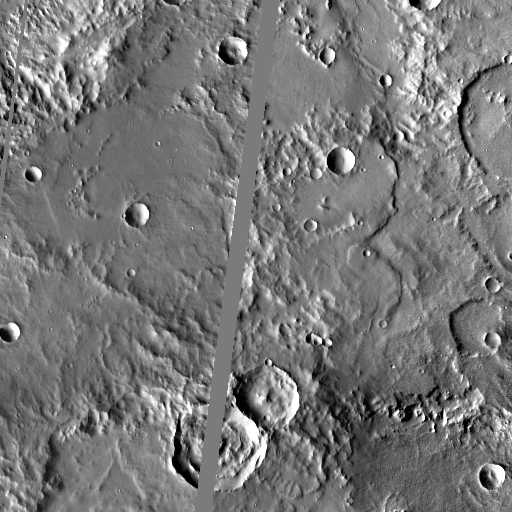
Crater classes present: Background, Other, Layered, Buried